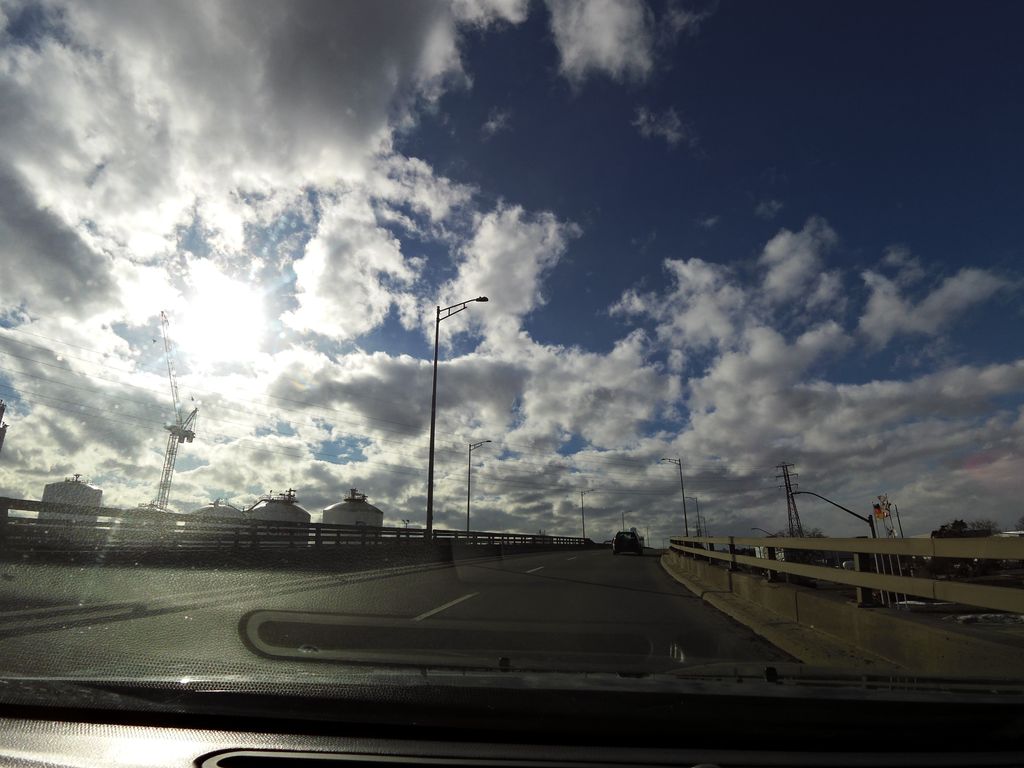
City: hamilton